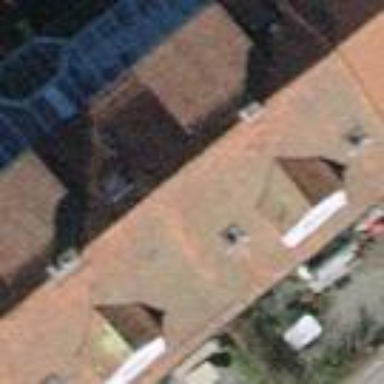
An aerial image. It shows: Building with tile roof.